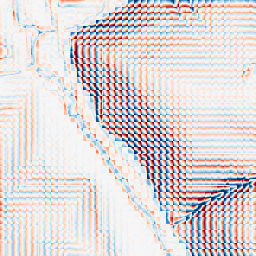
Category: wavelet
Decomposition family: wavelet_dwt
Decomposition parameters: wavelet: haar
level: 3
Upsampling method: nearest
Upsampling parameters: scale: 8
Upsampling scale: 8